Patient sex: M
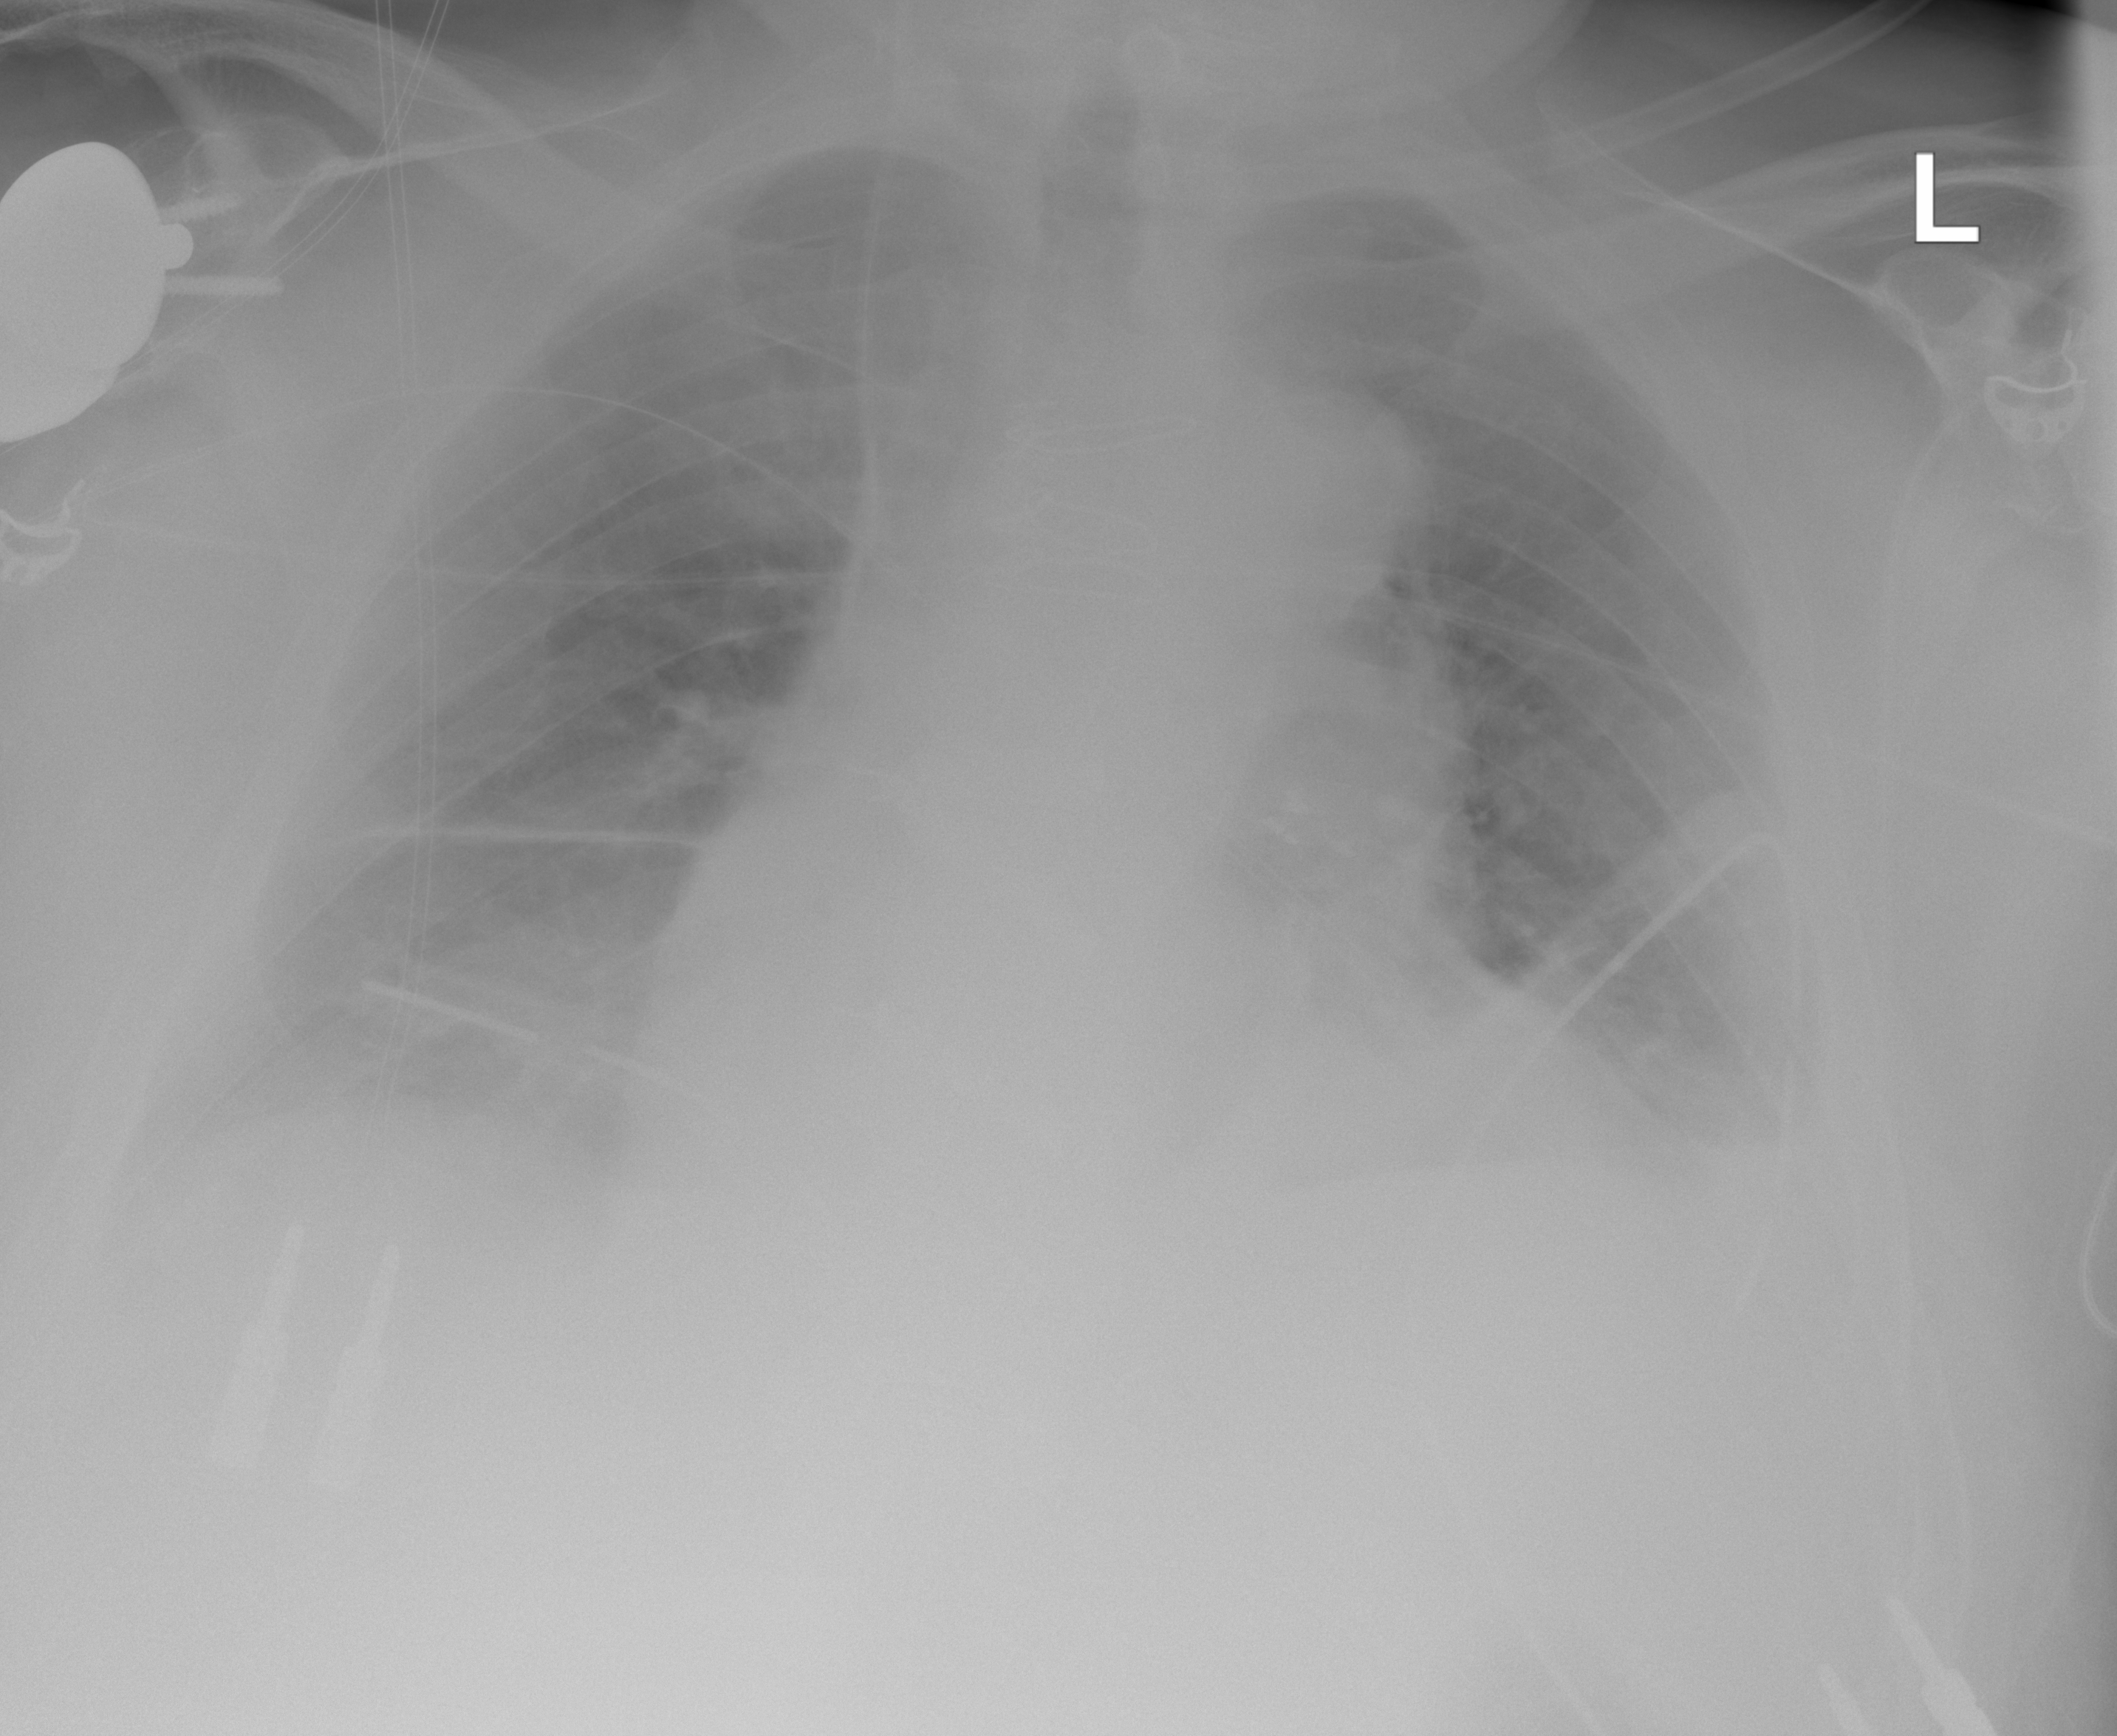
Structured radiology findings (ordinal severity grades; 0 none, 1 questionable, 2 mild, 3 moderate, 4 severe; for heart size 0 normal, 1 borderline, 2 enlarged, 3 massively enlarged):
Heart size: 2
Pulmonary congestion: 2
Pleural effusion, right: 2
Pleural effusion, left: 2
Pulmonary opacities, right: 0
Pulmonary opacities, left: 0
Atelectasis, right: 2
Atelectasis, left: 2